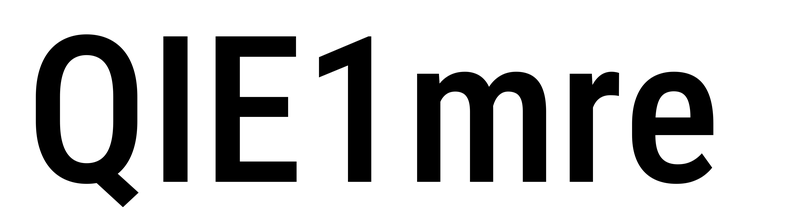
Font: Roboto_Condensed_Medium